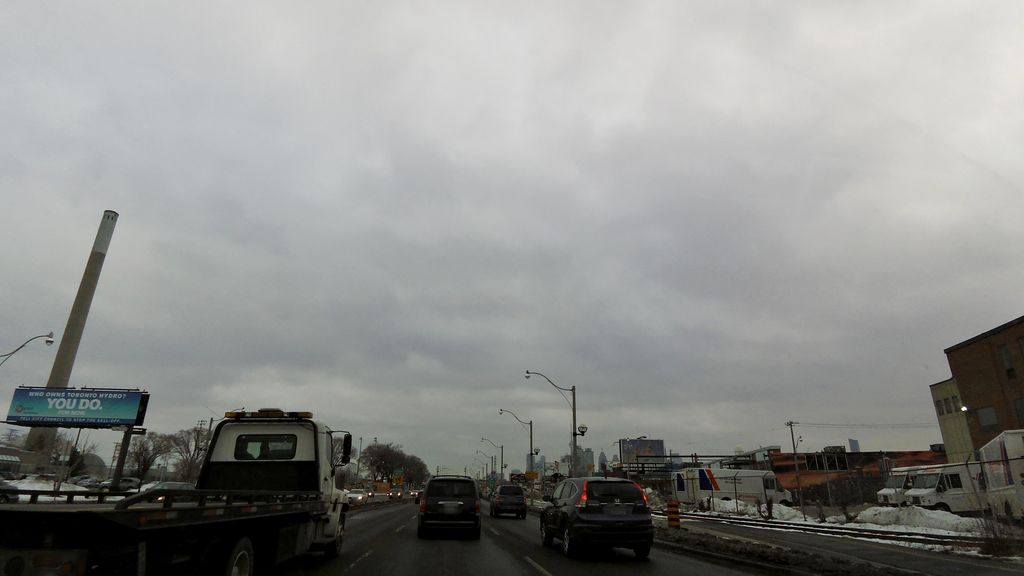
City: toronto